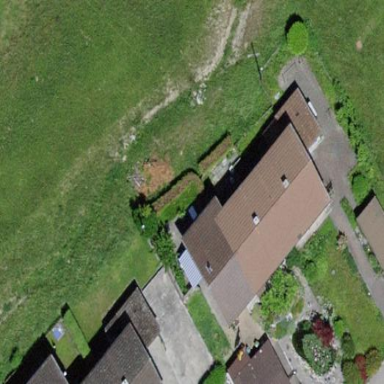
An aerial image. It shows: Terrace building with gabled roof.